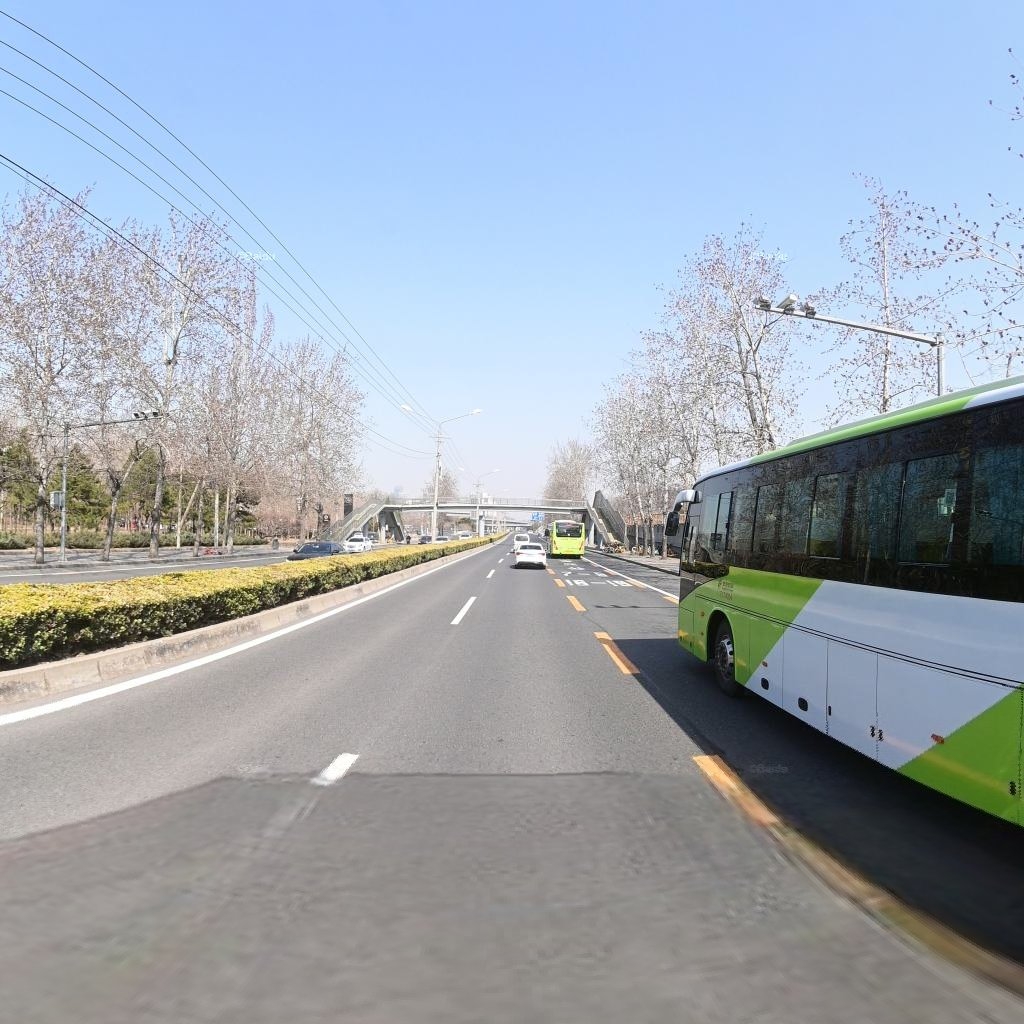
Region: Chaoyang
Road damage annotations: longitudinal patch